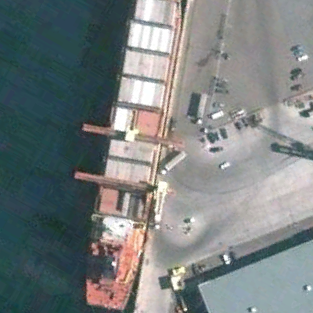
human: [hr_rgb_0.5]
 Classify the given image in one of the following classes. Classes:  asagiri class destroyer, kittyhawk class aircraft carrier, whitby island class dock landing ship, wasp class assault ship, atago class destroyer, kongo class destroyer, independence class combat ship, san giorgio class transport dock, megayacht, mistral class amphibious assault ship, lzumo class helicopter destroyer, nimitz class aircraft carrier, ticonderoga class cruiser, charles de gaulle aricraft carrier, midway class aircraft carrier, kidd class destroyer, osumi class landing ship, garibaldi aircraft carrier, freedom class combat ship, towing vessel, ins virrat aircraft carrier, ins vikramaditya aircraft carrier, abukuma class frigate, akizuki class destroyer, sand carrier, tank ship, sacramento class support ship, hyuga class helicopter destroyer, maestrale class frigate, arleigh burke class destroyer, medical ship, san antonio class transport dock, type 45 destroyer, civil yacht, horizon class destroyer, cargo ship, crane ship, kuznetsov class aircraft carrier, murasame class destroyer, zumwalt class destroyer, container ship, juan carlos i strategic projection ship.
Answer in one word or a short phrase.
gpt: Container ship